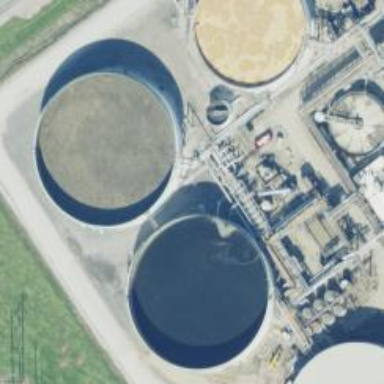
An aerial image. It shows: Storage tank that is man-made.